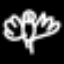
Label: angel